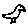
Label: bird